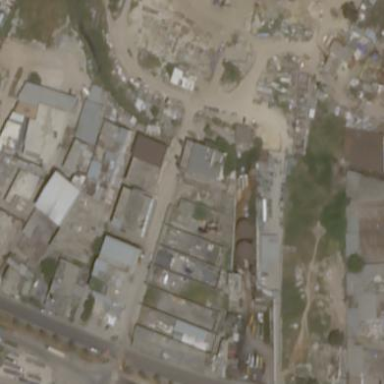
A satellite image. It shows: Industrial building.